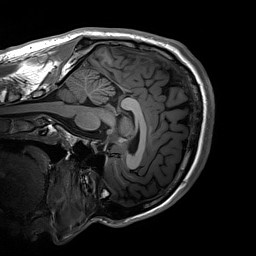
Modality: T1w
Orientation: sagittal
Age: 22
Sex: male
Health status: healthy
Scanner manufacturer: siemens
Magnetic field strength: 3 T
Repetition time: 2.3 s
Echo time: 0.00236 s